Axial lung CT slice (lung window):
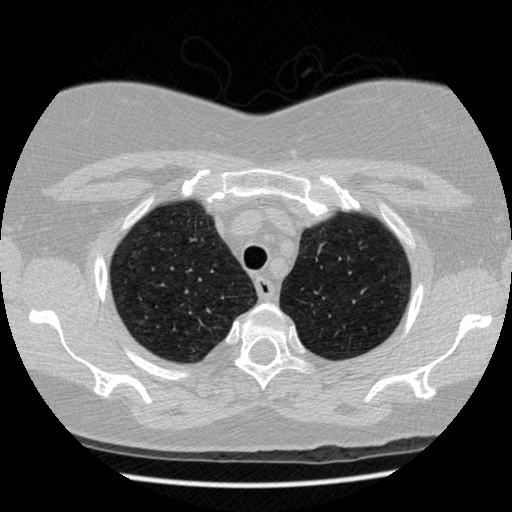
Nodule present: no